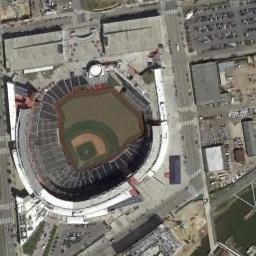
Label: stadium